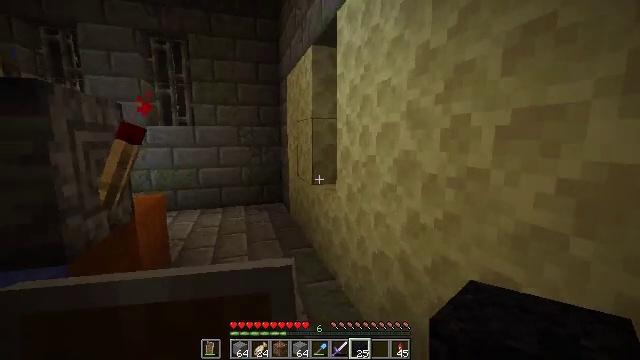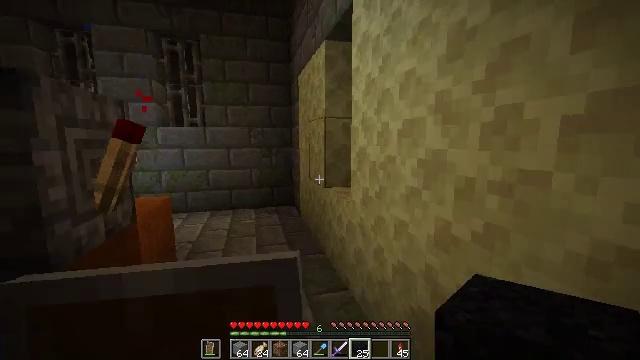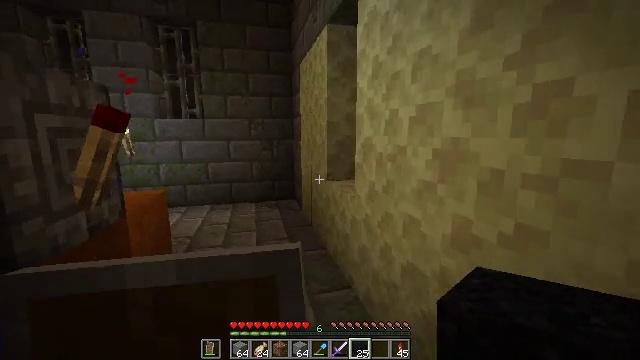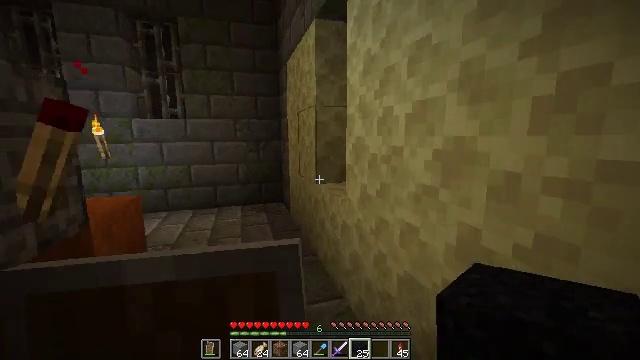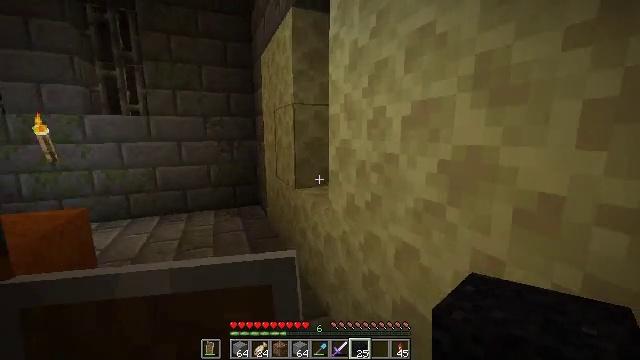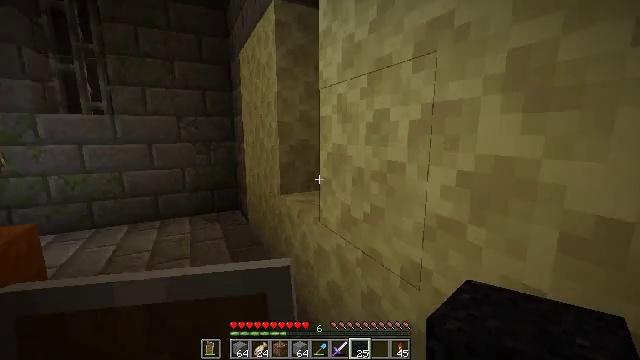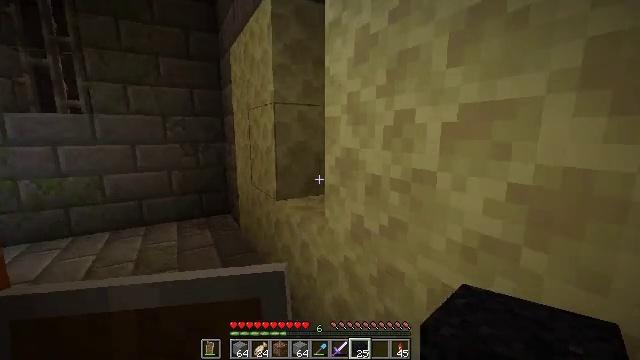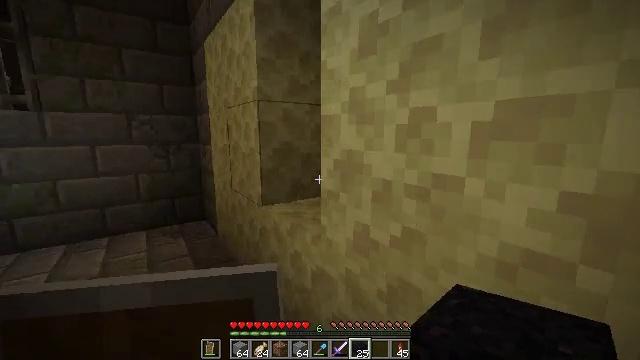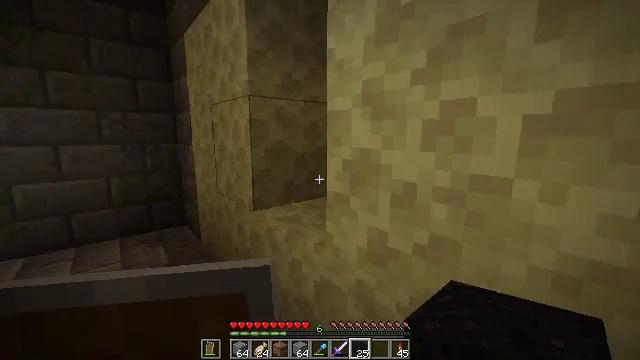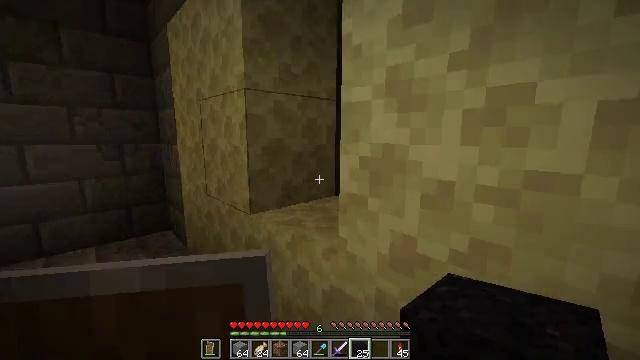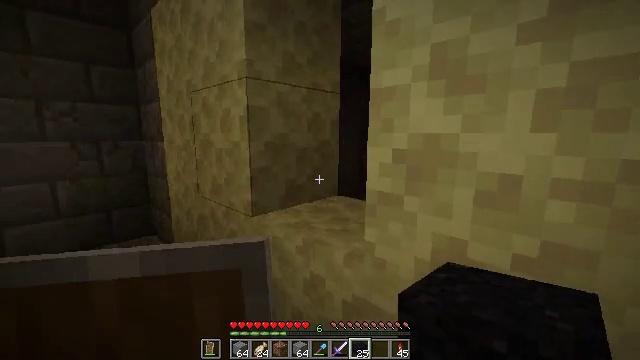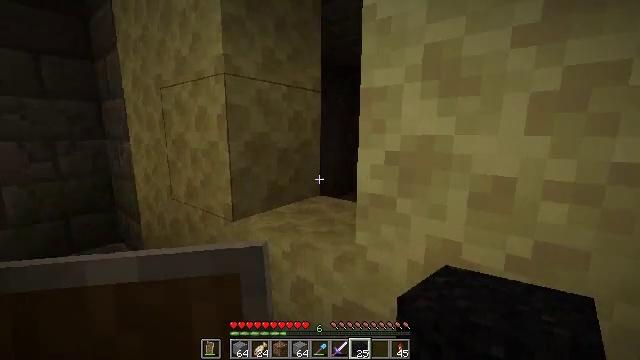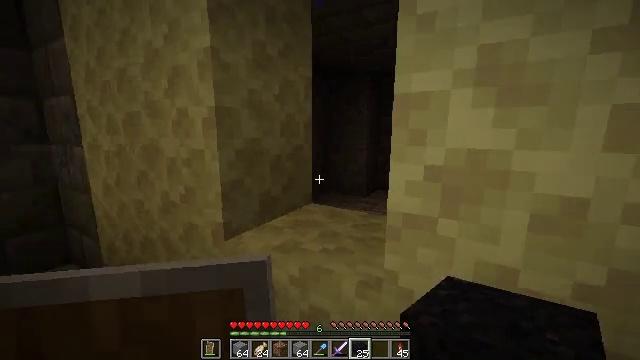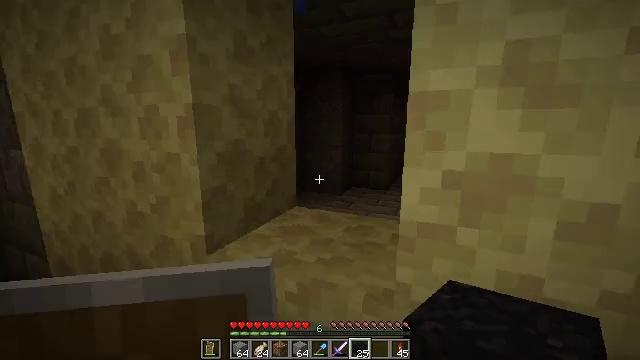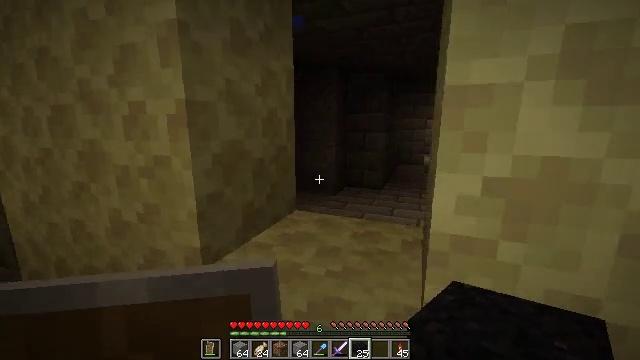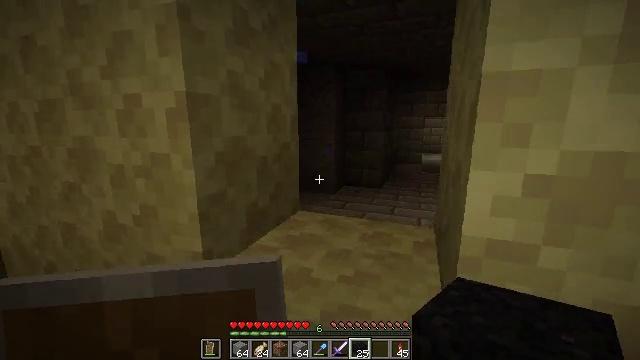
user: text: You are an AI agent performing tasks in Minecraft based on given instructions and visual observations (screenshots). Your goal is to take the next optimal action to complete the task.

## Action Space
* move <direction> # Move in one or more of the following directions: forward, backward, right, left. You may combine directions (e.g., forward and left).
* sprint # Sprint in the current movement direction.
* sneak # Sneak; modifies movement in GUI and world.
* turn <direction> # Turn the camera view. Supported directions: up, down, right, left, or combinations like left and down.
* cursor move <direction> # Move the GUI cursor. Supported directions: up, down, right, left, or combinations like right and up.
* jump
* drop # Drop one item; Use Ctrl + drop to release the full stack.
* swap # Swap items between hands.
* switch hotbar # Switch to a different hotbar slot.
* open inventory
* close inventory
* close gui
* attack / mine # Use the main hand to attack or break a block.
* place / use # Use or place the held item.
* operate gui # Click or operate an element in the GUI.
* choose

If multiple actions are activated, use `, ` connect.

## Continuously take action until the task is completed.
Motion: motion action
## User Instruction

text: Left click to mine black concrete powder.
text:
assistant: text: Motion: move forward, turn left
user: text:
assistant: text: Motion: move forward, turn down
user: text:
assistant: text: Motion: move forward, turn right
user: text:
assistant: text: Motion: move forward and move left, turn right
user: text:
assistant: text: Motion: move forward and move left, turn right
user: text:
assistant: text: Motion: move forward and move left, turn right
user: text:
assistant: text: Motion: move forward and move left, turn right
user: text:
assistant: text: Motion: move forward and move left, turn right
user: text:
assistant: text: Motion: move forward and move left, turn right
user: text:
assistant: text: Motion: move forward and move left, turn right
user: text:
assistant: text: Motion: move forward and move left, turn right
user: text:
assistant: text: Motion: move forward and move left, turn right
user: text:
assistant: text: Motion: move forward, turn right
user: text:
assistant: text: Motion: turn right
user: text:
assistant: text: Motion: no_op
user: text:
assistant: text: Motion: no_op
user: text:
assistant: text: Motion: no_op
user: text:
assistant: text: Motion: move forward
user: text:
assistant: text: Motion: move forward, turn right, jump
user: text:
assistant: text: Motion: move forward, turn right and down, jump
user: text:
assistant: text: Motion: move forward, turn right and down, jump
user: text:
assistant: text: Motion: move forward, turn right and down, jump
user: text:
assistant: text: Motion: move forward, turn right and down
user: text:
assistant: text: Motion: move forward, turn right
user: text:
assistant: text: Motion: move forward, turn right and down
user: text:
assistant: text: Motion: move forward, turn down
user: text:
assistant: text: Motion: move forward, turn down
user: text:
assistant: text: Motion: move forward, turn down
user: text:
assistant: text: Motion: move forward, turn down
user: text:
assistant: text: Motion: move forward, turn down